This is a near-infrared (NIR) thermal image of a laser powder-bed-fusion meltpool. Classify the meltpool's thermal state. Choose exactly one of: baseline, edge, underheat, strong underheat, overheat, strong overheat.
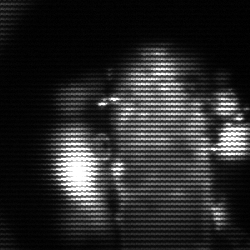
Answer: strong underheat